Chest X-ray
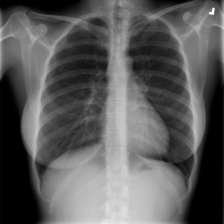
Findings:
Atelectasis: negative
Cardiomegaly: negative
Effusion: negative
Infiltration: negative
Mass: positive
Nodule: negative
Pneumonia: negative
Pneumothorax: negative
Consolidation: negative
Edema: negative
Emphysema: negative
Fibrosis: negative
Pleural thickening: negative
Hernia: negative